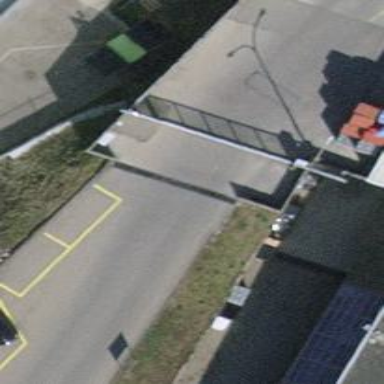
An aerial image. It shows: Gate.